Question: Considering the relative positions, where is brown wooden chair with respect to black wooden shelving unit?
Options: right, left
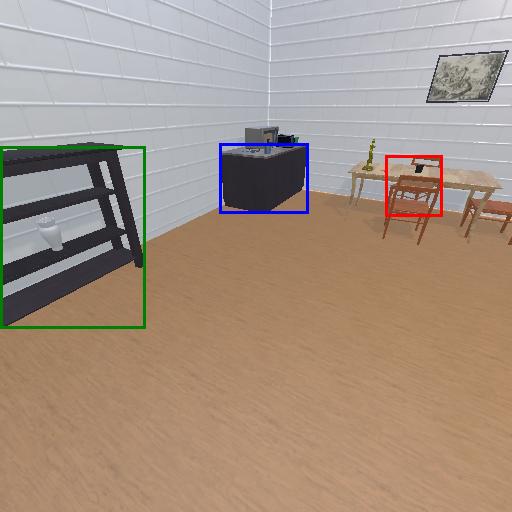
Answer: right